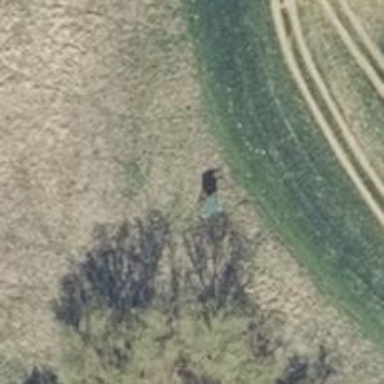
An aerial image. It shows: Hunting stand.